Question: I have a single userform with 3 "top-level" pages (using the multipage functionality) and then four nested pages each within two of the top-level pages.
### Screenshot of Nested Multipage Userform

In this example, the page captions and names are the same. Therefore, the page with the caption of Page4 is also named Page4. I found code online that is supposed to return the page index when the page name is passed to it:
'''
Function fMpIndex(ByVal PageName As String)
Dim PageCounter As Long
With MultiPage1
For PageCounter = 0 To .Pages.Count - 1
If .Pages(PageCounter).Name = PageName Then fMpIndex = PageCounter: Exit Function
Next PageCounter
End With
fMpIndex = -1
End Function
'''
This works for the top-level pages, however, when I try something like:
'''
MsgBox ("This page's index is " & fMpIndex("Page5"))
'''
for any of the nested pages (in this example, both pages 4 & 5), then this method returns a value of -1, indicating that the page does not exist. Is this a scope issue? Does the code above only search for the top-level pages and not the nested pages?
What is the safest, most reliable way to programmatically reference a specific page by either name or caption or both? I assume it would be something like:
'''
which userform.which page strip.which page.name("Page5")
'''
In this example, I only have one userform, but what if I had two userforms? Also, in the above example, I am assuming that one must specify which of the two page strips are being referenced.
Ideally, I want a way to use an absolute reference to each page in the userform regardless of whether it is a top-level page or a nested page.
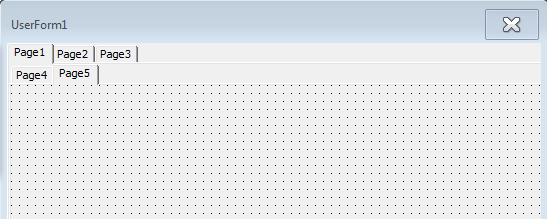
Answer: In your screenshot, the only pages in MultiPage1 are Page1, Page2, and Page3. These can be referenced using (for example) 'MultiPage1.Pages("Page1")'. 'MultiPage1.Pages("Page4")' does not exist.
Page1 contains MultiPage2, and its pages are Page4 and Page5. These can be references using 'MultiPage2.Pages("Page4")'.
You can reference pages in a MultiPage control by index, as in 'MultiPage1.Pages(iPageIndex)', where iPageIndex goes from 0 to the number of pages minus one. In your screenshot, 'MultiPage1.Pages(1)' references Page2, and
'MultiPage2.Pages(0)' references Page4.